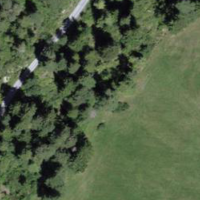
EUNIS habitat code: 43
Species observed at this site:
Epipactis palustris